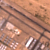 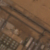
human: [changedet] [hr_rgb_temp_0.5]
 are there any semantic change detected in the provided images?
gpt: No change occurred in this area.